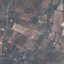
Land use / land cover class: PermanentCrop